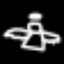
Label: angel